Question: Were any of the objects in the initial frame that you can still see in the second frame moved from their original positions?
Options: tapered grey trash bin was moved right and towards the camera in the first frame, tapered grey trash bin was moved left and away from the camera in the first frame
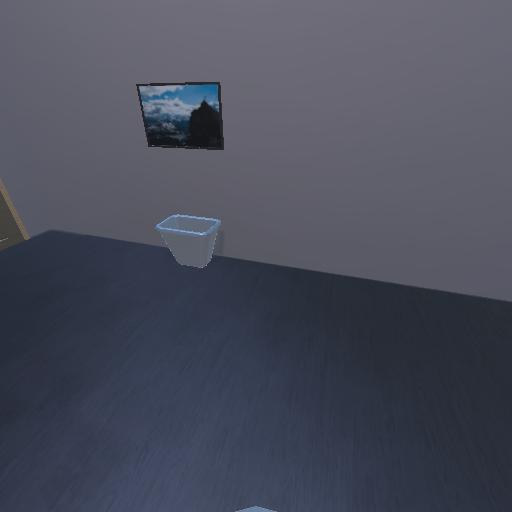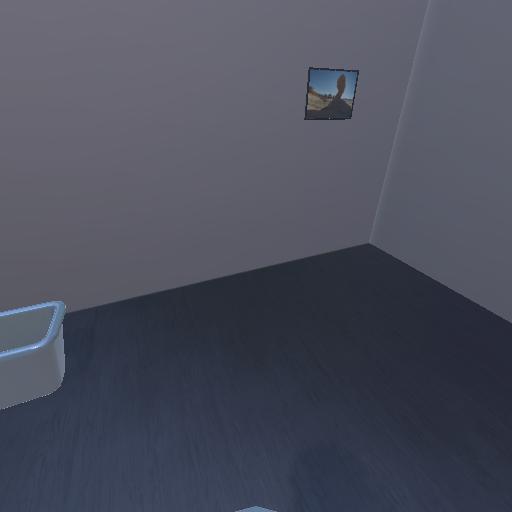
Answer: tapered grey trash bin was moved right and towards the camera in the first frame